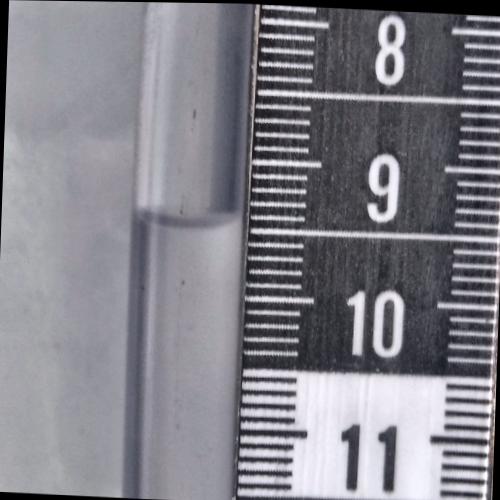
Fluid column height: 9.5 cm